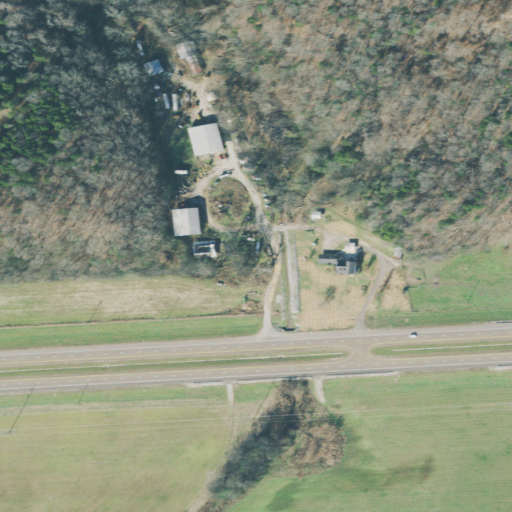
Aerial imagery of valley in Tennessee named Shipman Hollow containing deciduous forest, pasture, medium intensity development, open development, mixed forest, low intensity development, barren land, and shrub